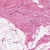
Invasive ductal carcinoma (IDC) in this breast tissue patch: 0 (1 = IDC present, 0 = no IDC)